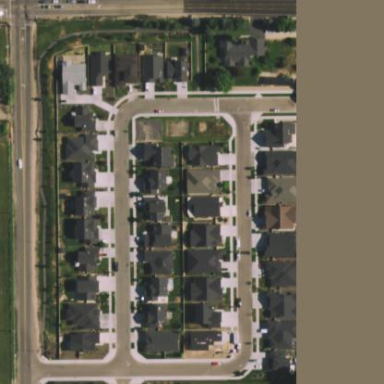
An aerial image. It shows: Sidewalk.